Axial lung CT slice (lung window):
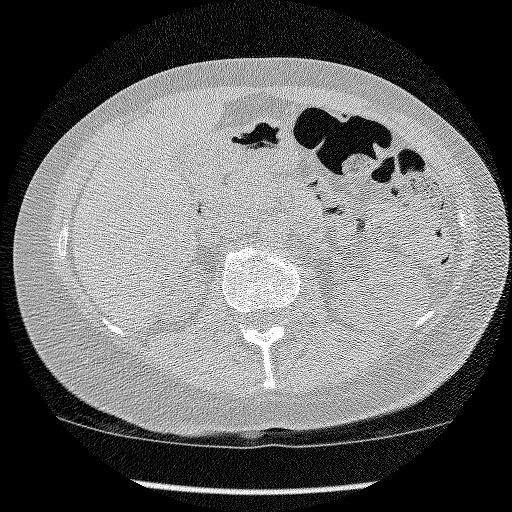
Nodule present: no